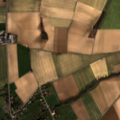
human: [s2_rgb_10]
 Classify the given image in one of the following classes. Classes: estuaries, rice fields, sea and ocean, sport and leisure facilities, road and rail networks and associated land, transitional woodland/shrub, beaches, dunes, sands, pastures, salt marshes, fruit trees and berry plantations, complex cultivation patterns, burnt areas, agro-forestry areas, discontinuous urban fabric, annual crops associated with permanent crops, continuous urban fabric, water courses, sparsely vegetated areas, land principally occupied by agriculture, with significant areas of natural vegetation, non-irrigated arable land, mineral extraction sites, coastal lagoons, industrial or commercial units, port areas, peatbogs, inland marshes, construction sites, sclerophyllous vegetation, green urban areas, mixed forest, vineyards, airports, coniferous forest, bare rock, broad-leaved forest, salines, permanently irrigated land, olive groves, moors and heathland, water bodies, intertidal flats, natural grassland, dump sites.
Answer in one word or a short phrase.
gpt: discontinuous urban fabric, non-irrigated arable land, pastures